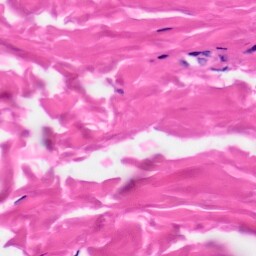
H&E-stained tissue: Skin